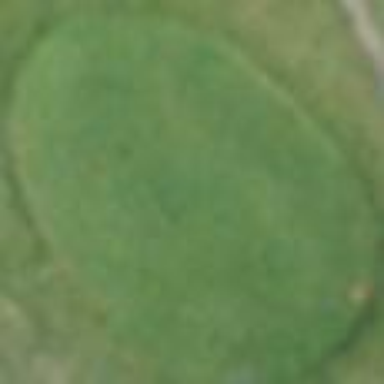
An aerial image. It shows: Grass area designated as golf tee.